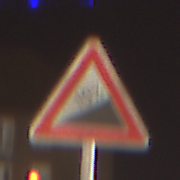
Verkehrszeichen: Steigung10
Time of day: Night
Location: Outdoor (Urban)
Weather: Clear
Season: NotSpecified
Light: Artificial